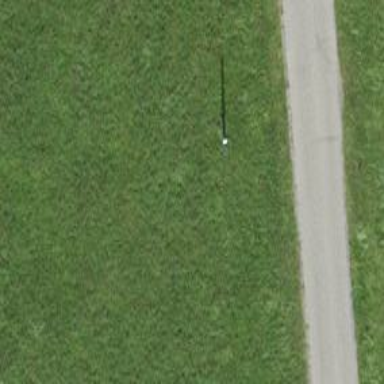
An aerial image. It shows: Minor power line.